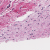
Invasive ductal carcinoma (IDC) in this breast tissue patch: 0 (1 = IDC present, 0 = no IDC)